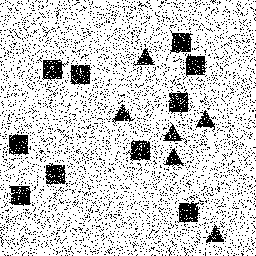
Squares: 10
Triangles: 6
Stars: 0
Total shapes: 16